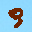
Label: 9